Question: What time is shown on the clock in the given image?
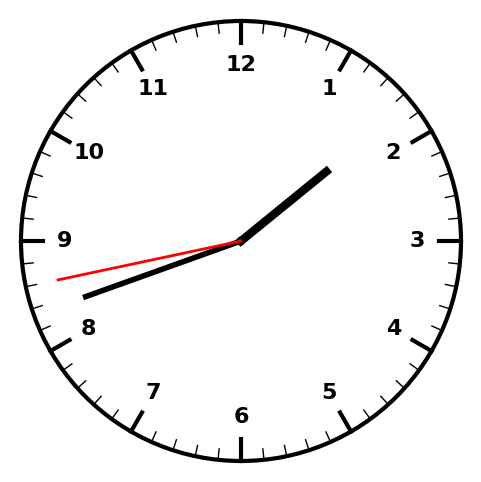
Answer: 01:41:43